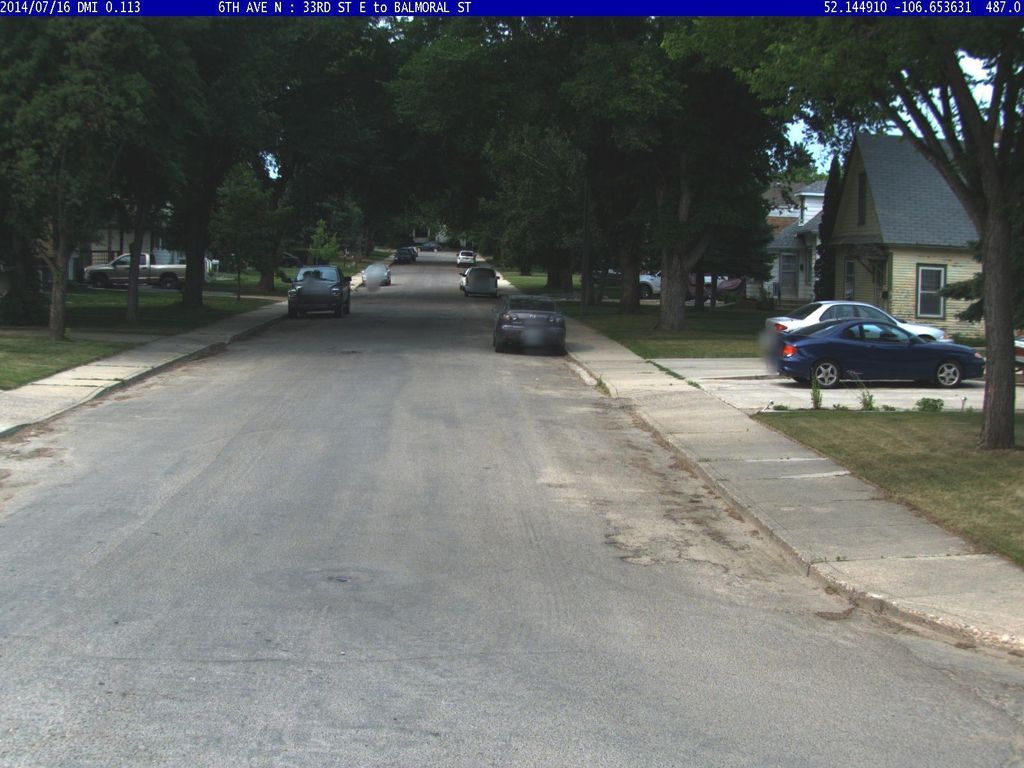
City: saskatoon